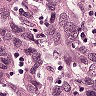
Metastatic tissue present: yes